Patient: sex F, age 52
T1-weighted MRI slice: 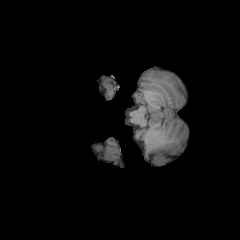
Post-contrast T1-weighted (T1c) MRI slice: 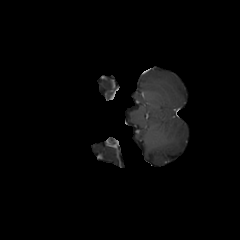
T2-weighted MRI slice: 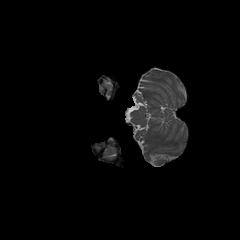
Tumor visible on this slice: no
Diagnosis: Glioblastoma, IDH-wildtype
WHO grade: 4